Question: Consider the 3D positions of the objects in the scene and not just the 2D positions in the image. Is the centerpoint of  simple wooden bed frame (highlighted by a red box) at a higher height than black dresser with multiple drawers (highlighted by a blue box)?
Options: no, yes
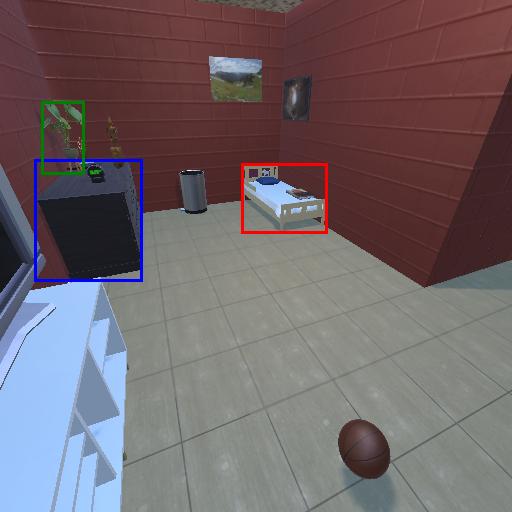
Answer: no